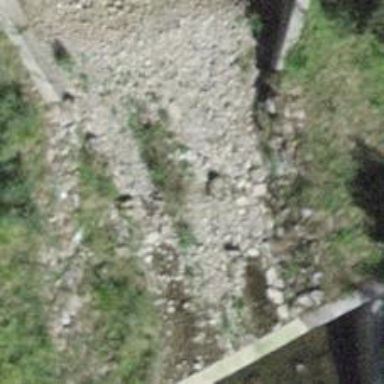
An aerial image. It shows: Weir in waterway.